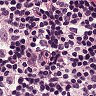
Metastatic tissue present: no